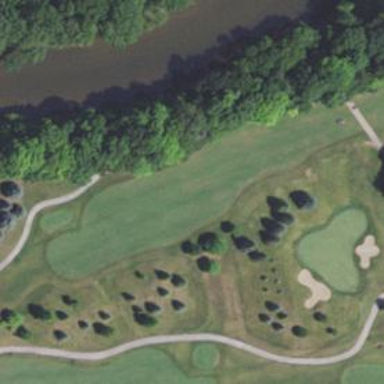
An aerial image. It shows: Golf hole.